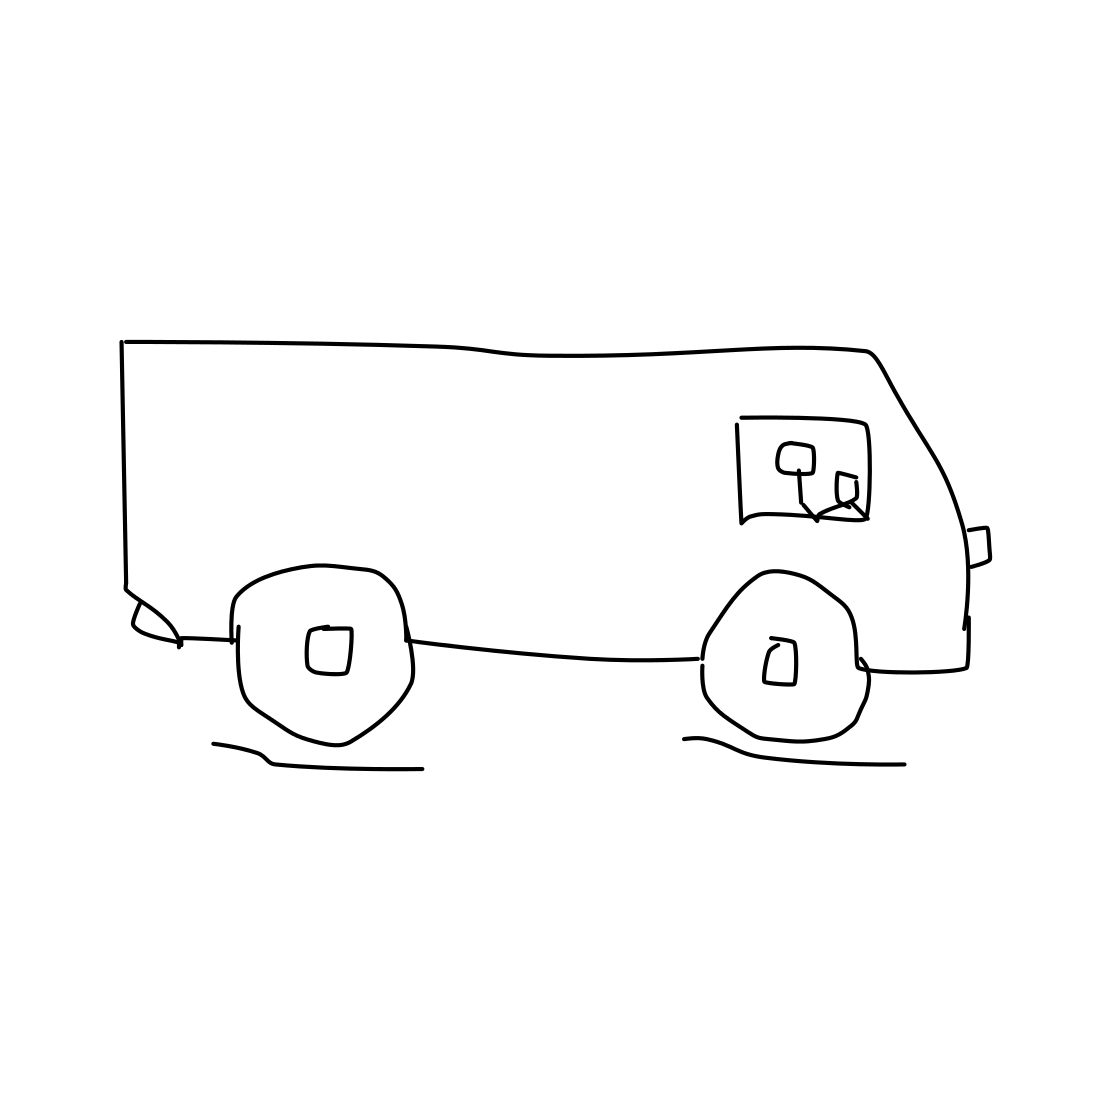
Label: van